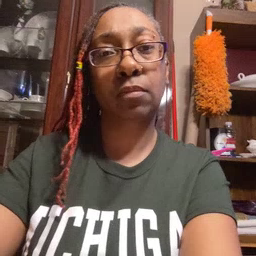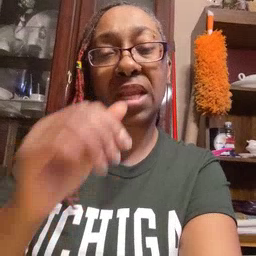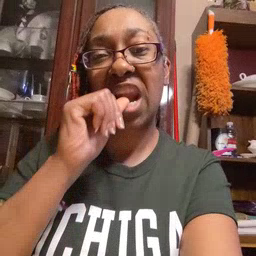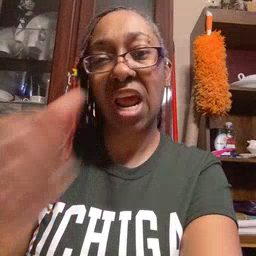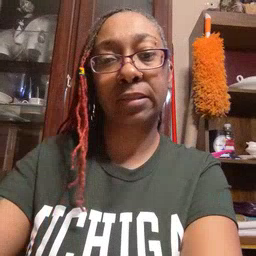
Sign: nuts